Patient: sex M, age 73
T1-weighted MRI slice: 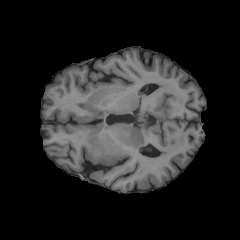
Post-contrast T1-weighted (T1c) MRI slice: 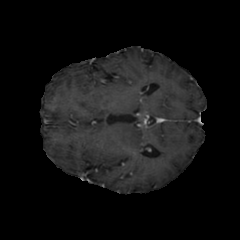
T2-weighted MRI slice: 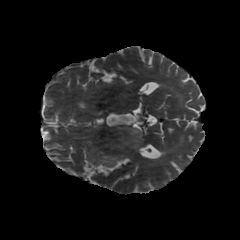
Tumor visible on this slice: yes
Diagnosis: Glioblastoma, IDH-wildtype
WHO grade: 4